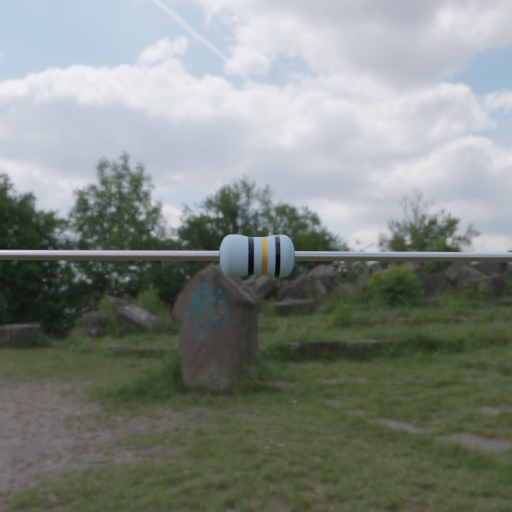
Resistor colour bands (in order): black, gold, black